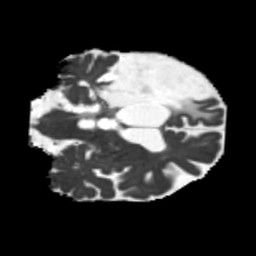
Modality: MD
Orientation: coronal
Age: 64
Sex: male
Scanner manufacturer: siemens
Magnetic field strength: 3 T
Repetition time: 5.25 s
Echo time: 0.08 s